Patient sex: F
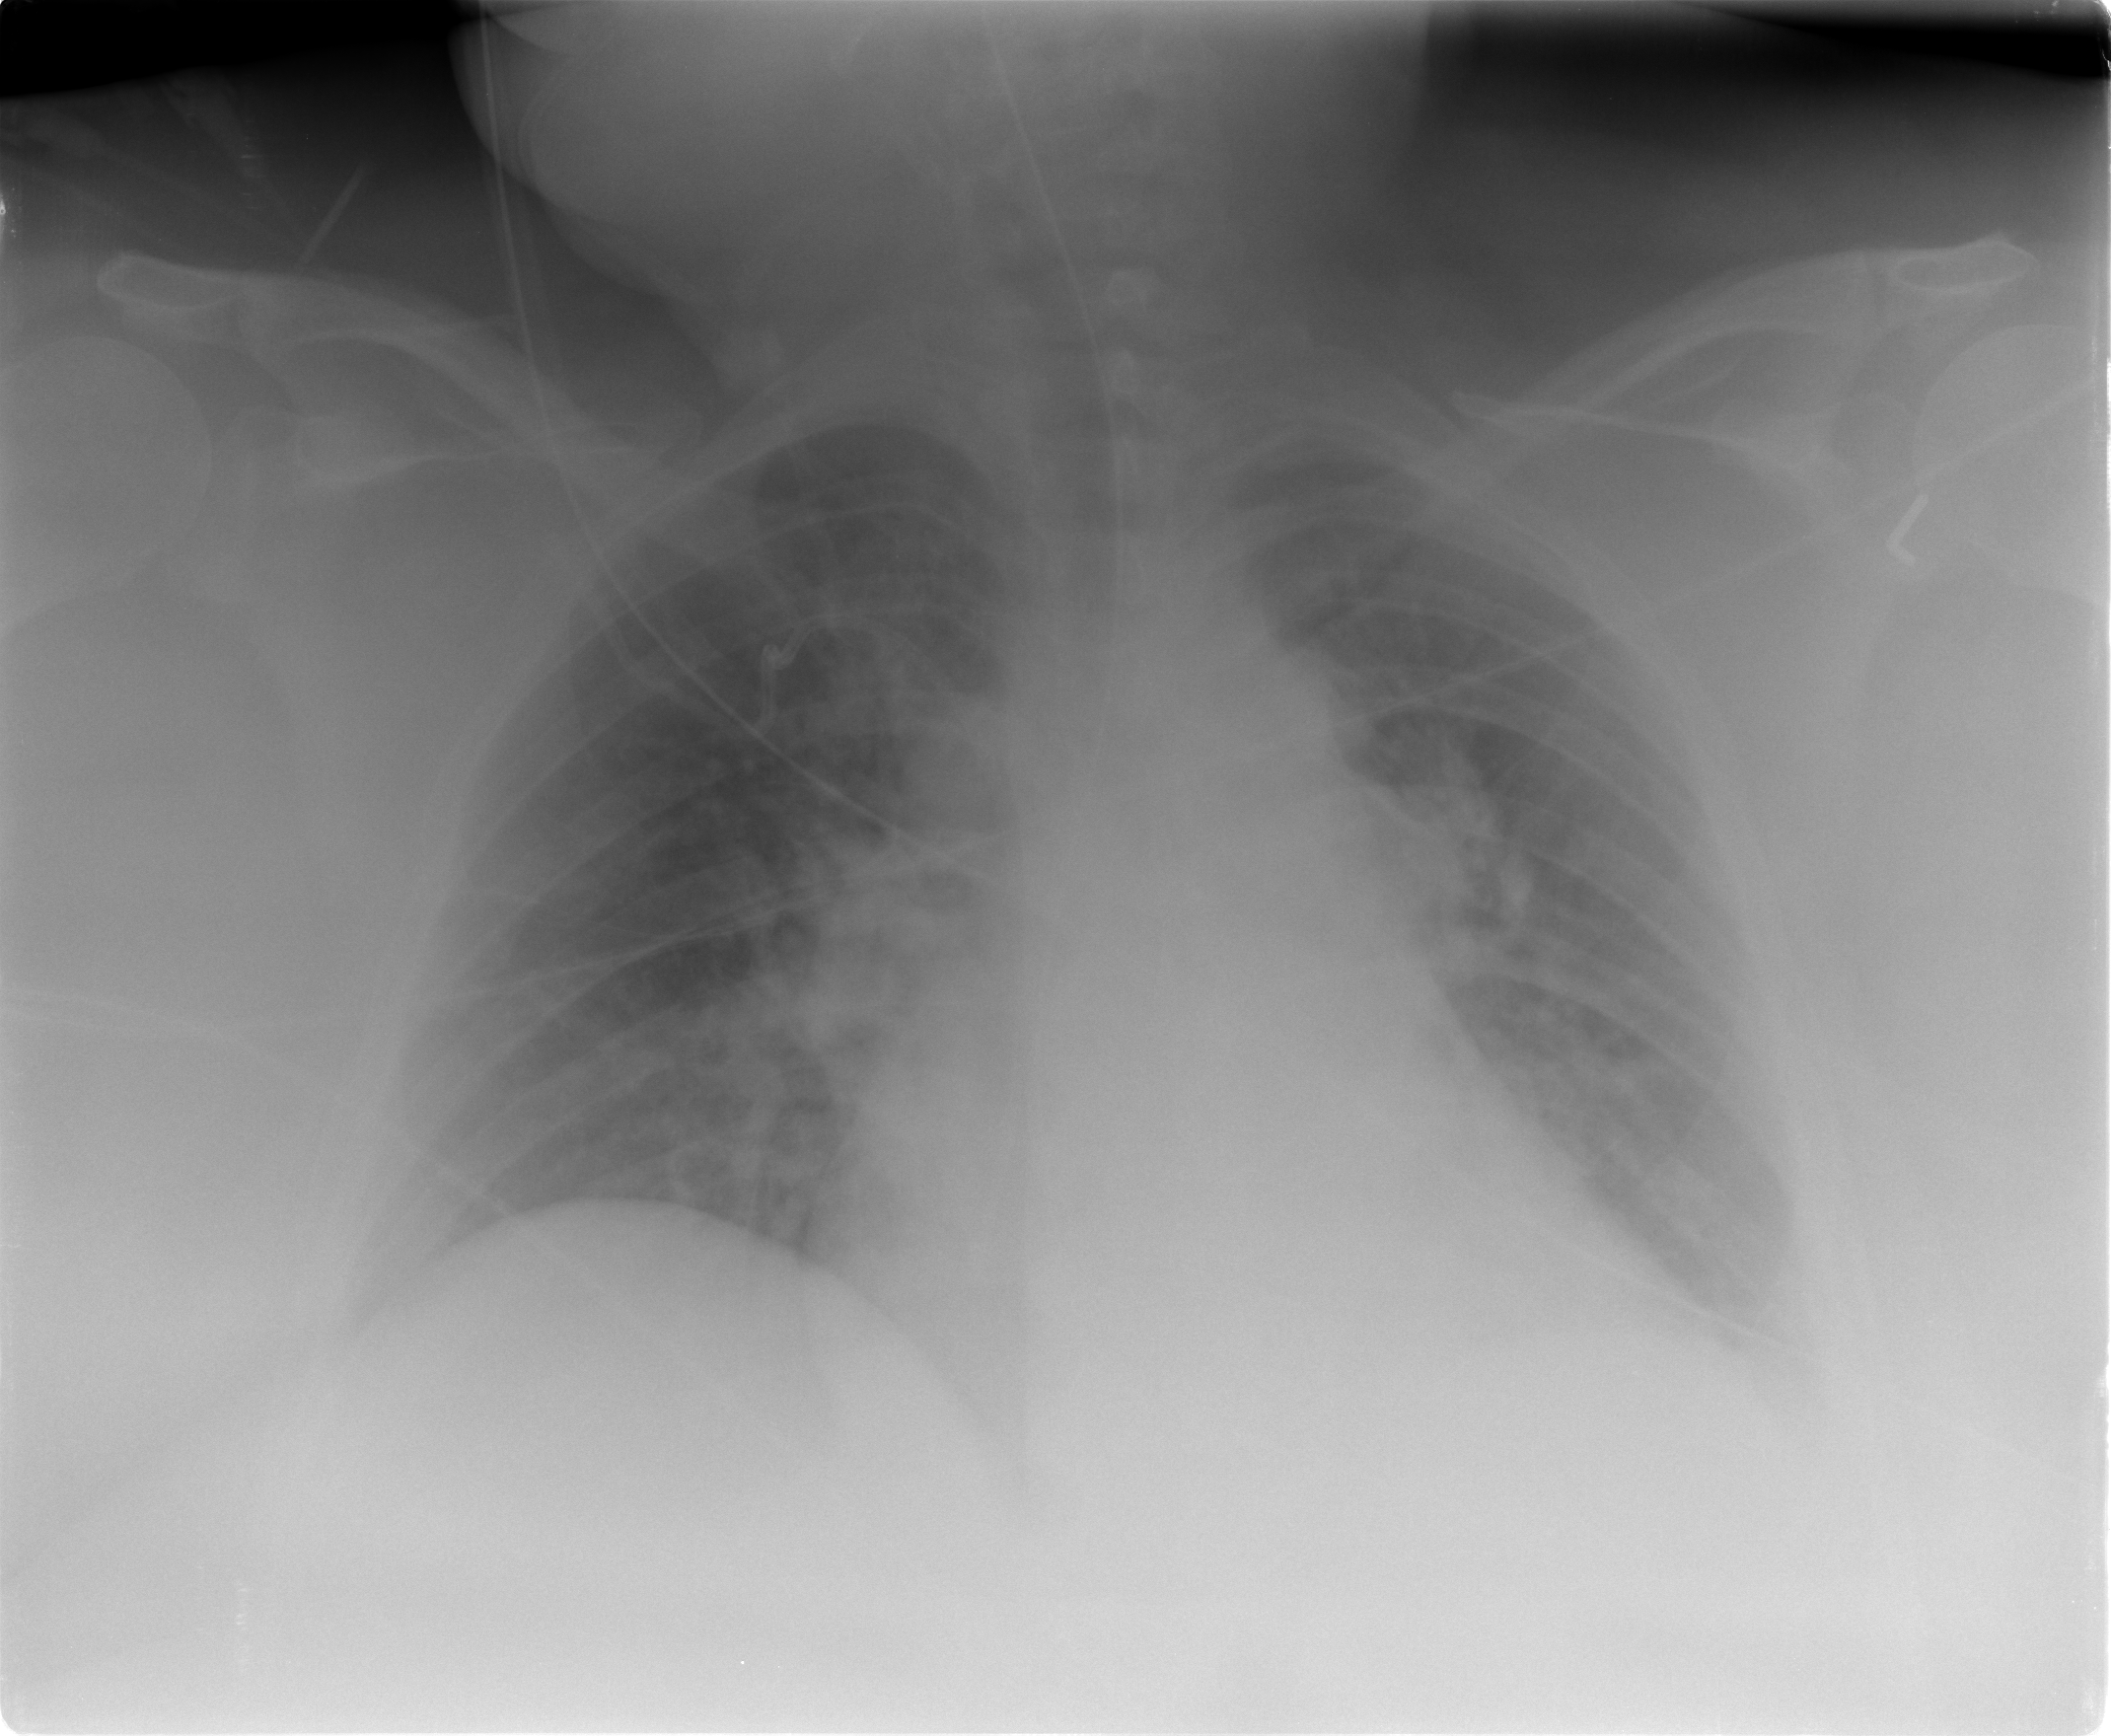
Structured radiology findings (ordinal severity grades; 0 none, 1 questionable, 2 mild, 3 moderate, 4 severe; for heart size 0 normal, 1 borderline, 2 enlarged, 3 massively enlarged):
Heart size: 2
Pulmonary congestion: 2
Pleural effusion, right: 0
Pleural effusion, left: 1
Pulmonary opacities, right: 0
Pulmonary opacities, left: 0
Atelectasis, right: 2
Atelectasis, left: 2